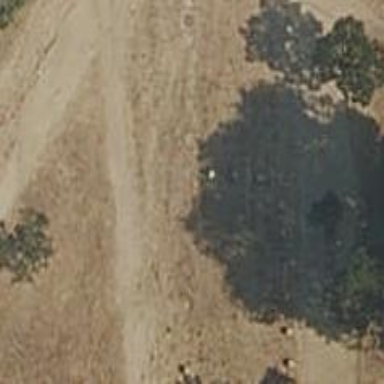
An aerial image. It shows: Dirt path.